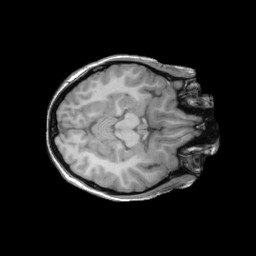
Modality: T1w
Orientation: axial
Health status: ill
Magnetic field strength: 3 T